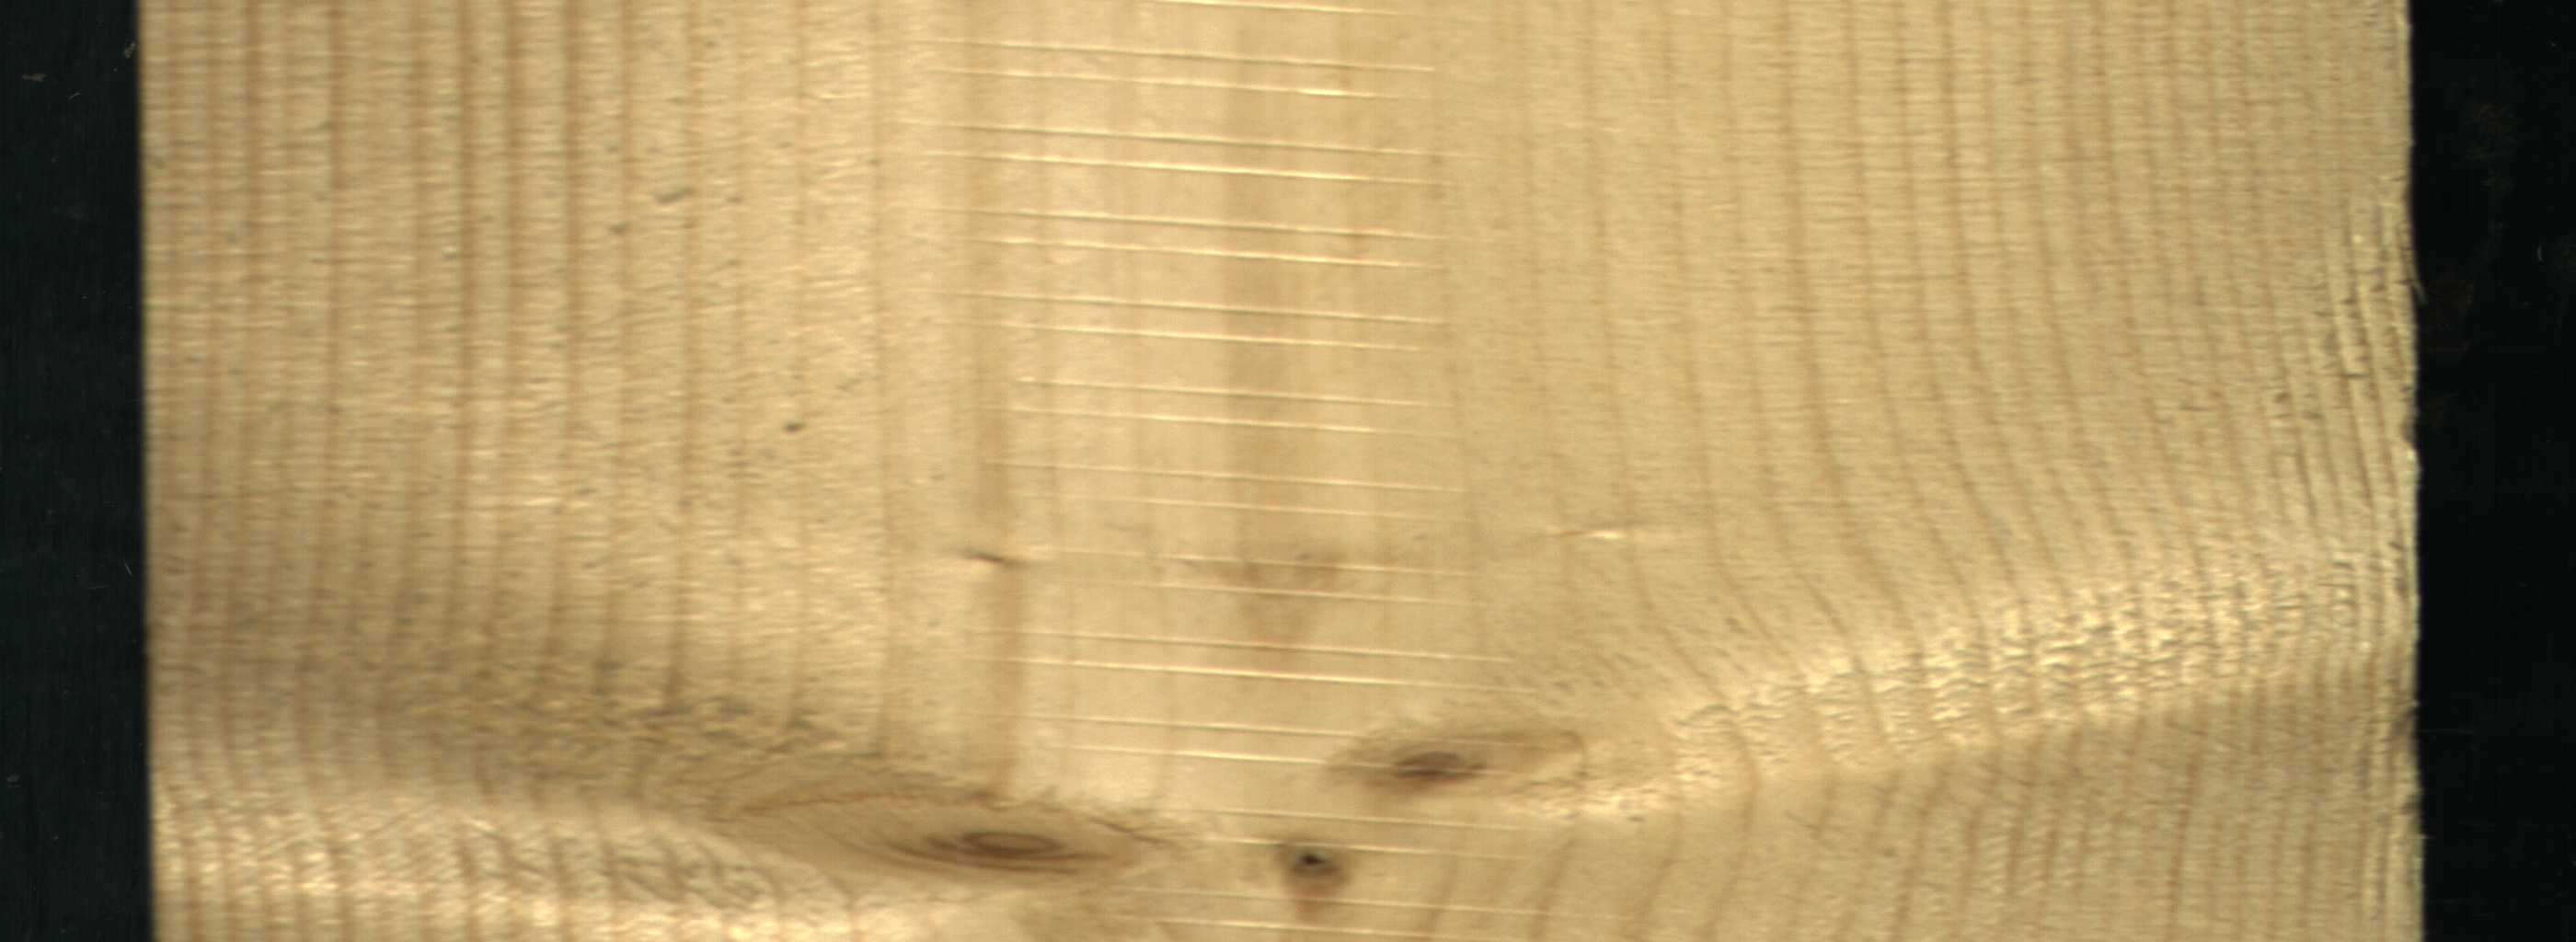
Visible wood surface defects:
Live_Knot
Live_Knot
Live_Knot
Live_Knot